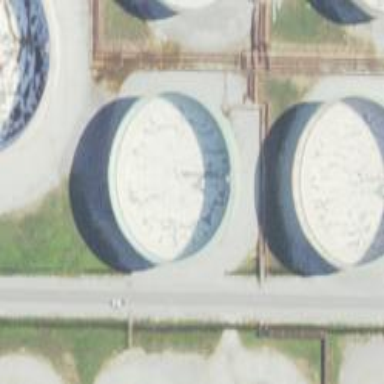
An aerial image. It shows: Storage tank that is man-made.